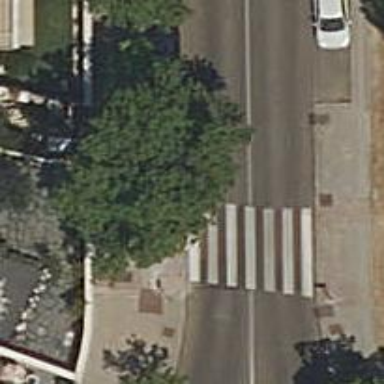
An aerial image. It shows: Marked crossing on the road.